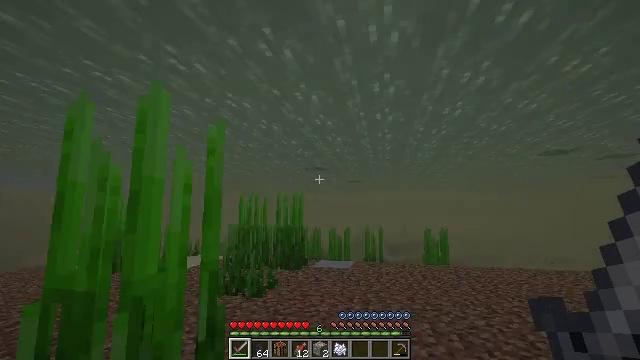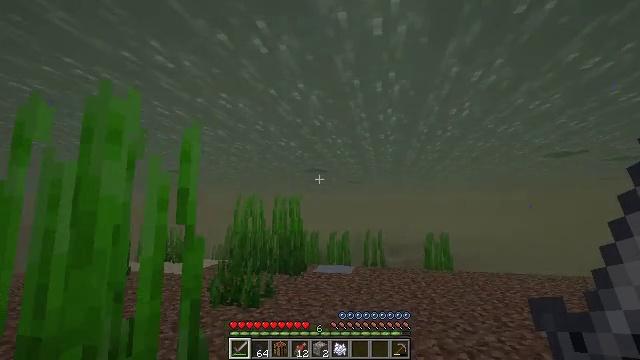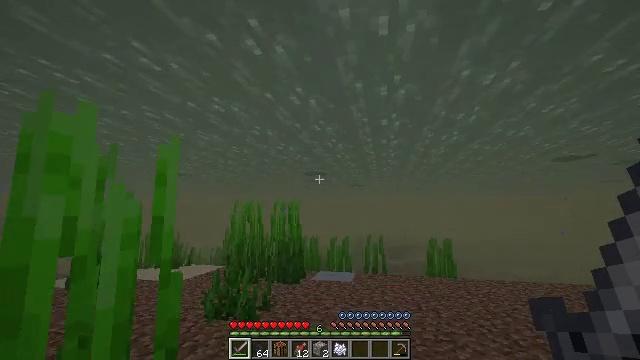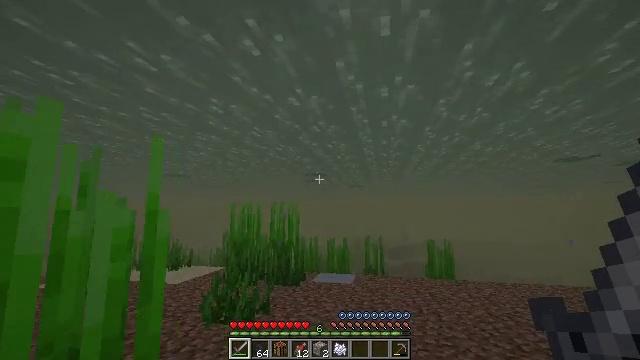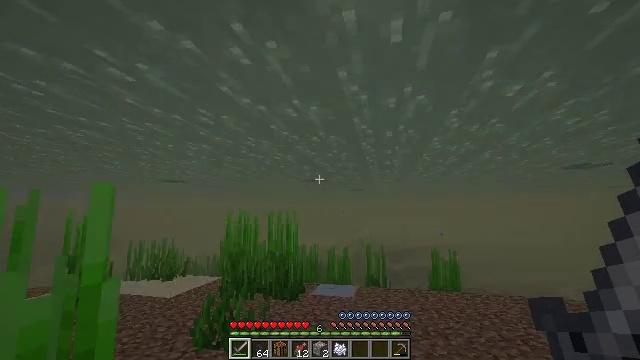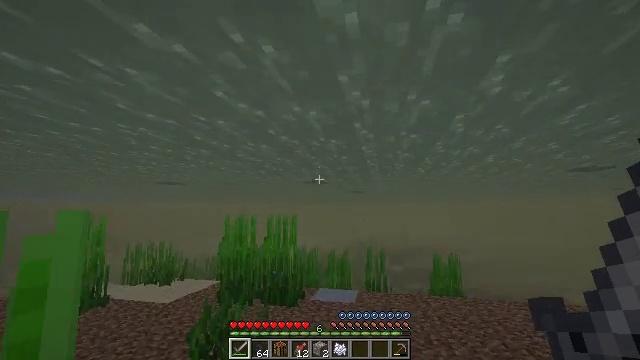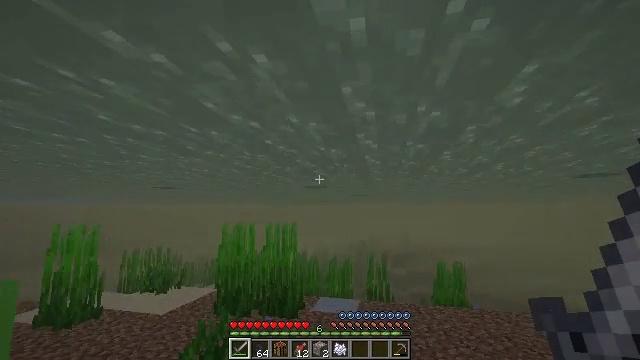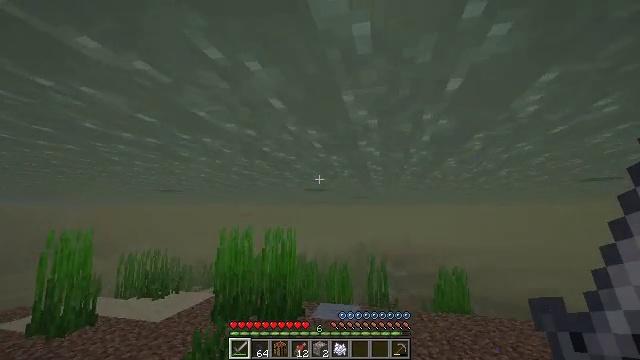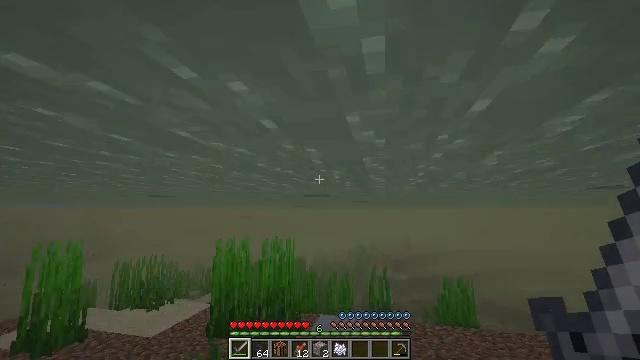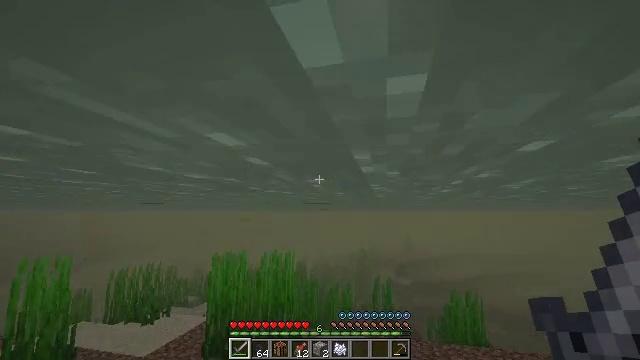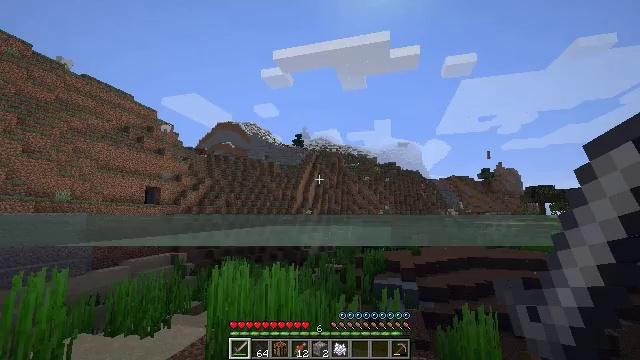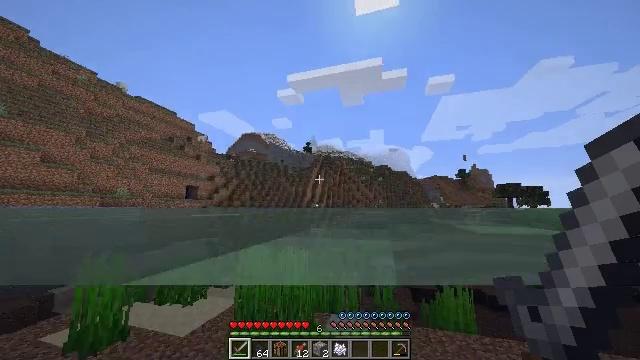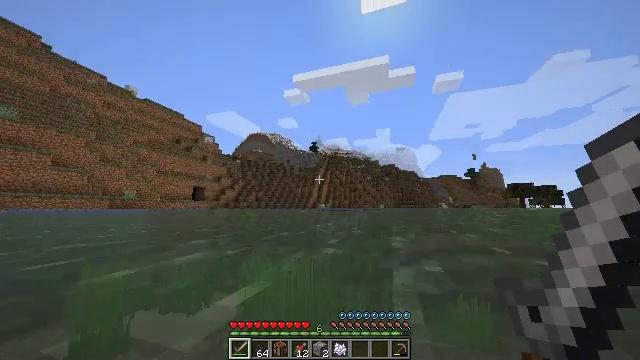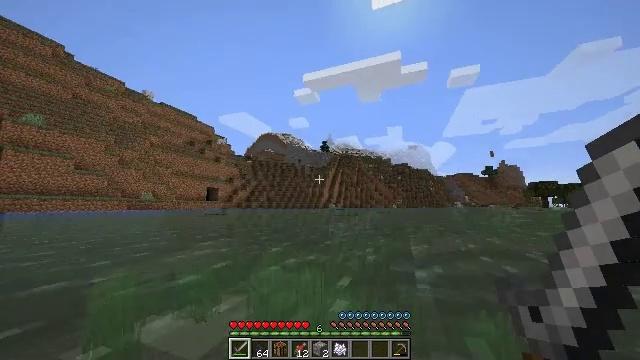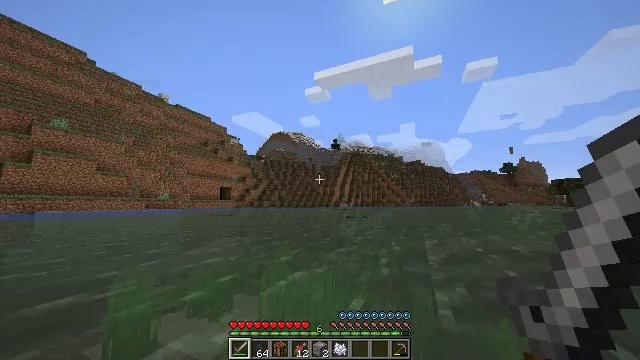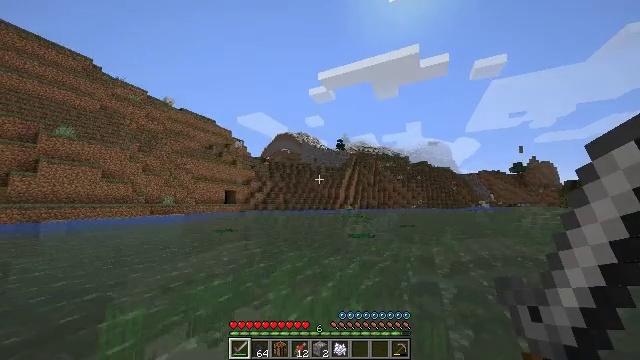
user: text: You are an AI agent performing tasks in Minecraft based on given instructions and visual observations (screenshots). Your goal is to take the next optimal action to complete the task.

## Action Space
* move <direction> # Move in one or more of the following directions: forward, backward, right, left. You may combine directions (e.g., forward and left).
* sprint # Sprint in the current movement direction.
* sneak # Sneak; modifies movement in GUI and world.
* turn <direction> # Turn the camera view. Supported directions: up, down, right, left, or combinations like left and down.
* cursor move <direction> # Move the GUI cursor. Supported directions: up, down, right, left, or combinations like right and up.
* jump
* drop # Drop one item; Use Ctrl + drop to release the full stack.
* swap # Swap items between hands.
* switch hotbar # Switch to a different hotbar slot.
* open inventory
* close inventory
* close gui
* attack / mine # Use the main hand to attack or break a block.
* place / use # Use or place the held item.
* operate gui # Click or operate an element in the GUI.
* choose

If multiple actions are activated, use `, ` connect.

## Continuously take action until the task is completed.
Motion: motion action
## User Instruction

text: Mine the yellow bed to pick it up.
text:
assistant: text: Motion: move forward, jump
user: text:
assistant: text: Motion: move forward, jump
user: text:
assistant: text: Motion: move forward, jump
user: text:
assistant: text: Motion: move forward, jump
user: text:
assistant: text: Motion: move forward, jump
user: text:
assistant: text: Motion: move forward, jump
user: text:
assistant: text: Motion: move forward, jump
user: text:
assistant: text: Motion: move forward, jump
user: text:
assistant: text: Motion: move forward, jump
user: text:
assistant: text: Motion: move forward, turn left, jump
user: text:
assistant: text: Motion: move forward, turn left, jump
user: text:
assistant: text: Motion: move forward, turn left, jump
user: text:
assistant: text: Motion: move forward, turn left, jump
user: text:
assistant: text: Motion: move forward, turn left, jump
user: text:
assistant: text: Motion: move forward, turn left, jump
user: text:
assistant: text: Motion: move forward, jump
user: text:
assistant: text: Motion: move forward, jump
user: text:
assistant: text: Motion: move forward, jump
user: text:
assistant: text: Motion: move forward, jump
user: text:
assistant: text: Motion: move forward, jump
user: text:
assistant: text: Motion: move forward, turn left, jump
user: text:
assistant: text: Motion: move forward, turn left and down, jump
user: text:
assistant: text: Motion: move forward, turn left and down, jump
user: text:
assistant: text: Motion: move forward, turn left, jump
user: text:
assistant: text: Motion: move forward, turn left, jump
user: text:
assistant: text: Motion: move forward, turn left, jump
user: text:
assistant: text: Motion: move forward, turn left, jump
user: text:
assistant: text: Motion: move forward, jump
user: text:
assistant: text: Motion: move forward, jump
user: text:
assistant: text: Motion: move forward, jump